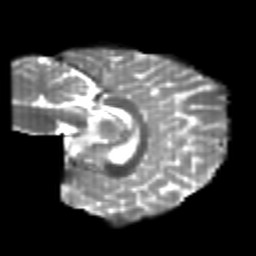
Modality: T2w
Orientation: sagittal
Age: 20
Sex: female
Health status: healthy
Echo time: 0.074 s